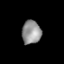
Tissue: lung
Cell type: B cells
Senescence score: 0.1671
Nuclear area (px): 440
Mean DAPI intensity: 146.039